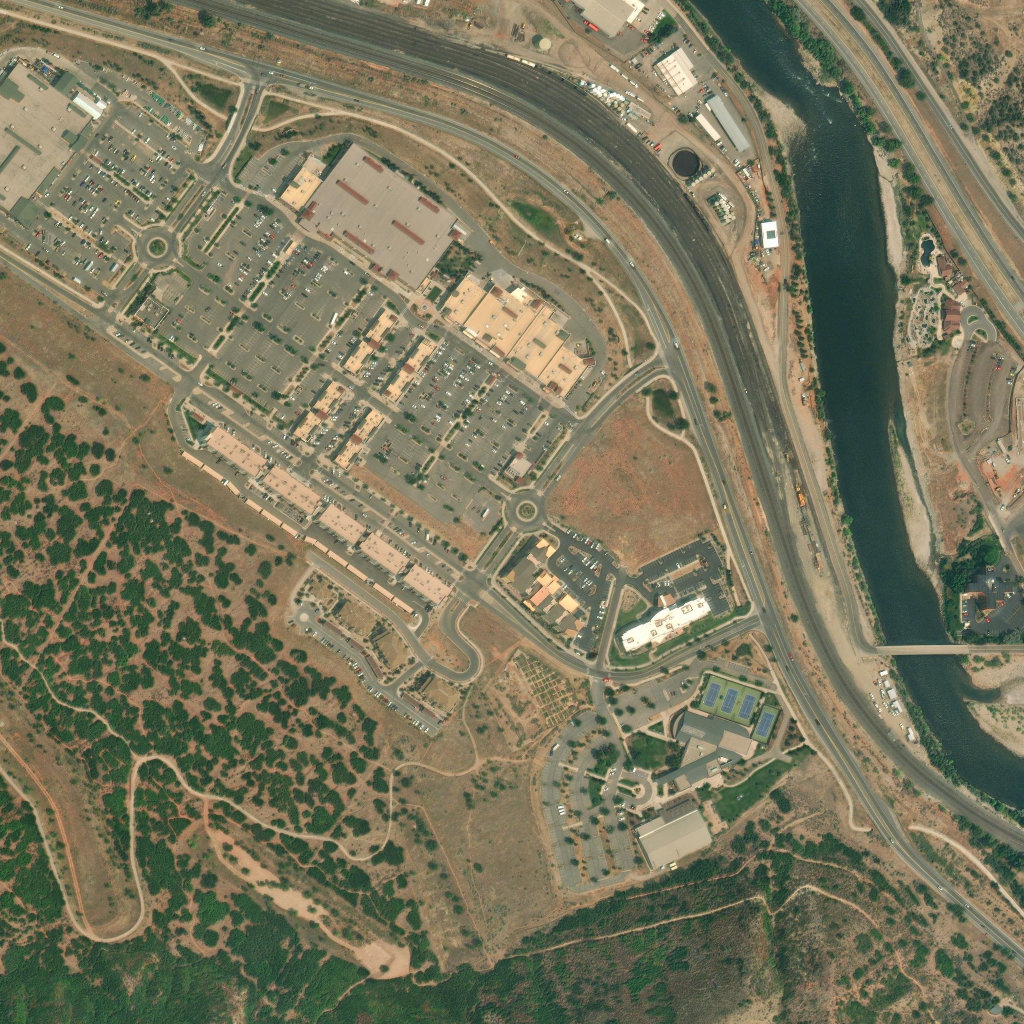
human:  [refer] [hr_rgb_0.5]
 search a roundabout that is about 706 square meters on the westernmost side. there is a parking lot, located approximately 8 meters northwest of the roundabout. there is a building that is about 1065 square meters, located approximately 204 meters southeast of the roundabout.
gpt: <box>[[13, 22, 17, 25, 0]]</box>